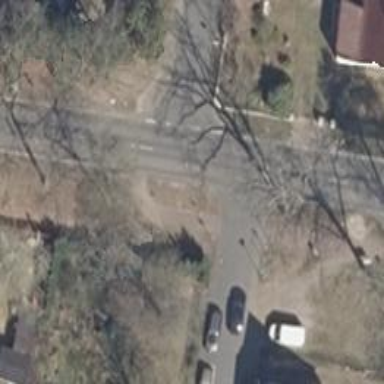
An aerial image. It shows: Uncontrolled crossing on the road.